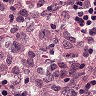
Metastatic tissue present: no